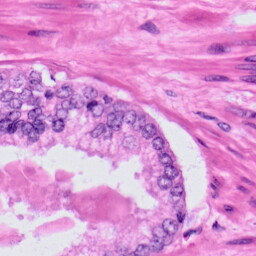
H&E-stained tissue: Prostate